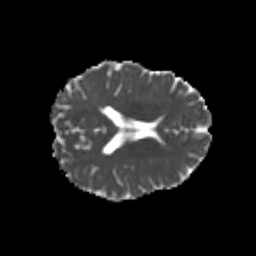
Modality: MD
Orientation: axial
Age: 18
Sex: female
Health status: healthy
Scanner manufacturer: philips
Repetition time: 7.389 s
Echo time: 0.08599 s